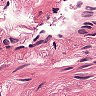
Metastatic tissue present: no